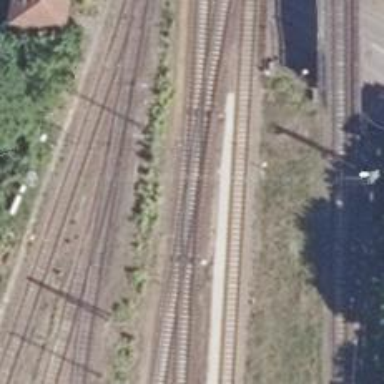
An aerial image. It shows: Railway track with contact lines for electrification.